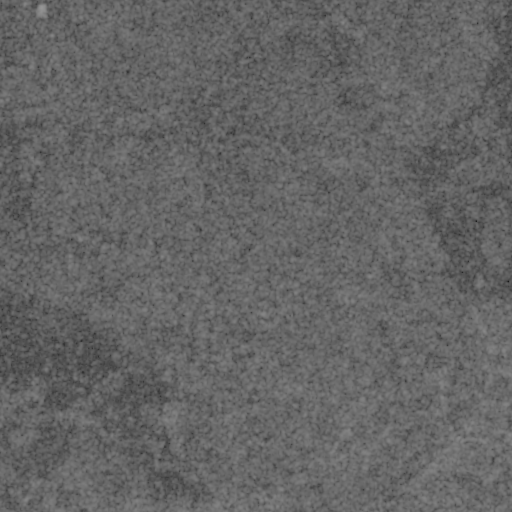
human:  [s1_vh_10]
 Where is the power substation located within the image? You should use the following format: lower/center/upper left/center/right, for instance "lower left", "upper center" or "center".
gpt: The power substation is located in the upper left of the image.
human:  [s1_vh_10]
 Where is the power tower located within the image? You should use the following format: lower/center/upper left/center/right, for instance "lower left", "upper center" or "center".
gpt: The power tower is located in the upper of the image.
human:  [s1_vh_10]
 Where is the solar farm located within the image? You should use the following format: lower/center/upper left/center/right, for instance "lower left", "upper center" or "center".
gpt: The solar farm is located in the upper left of the image.
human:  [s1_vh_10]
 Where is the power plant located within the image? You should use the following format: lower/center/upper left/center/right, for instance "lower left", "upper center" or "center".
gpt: There is no power plant in the image.

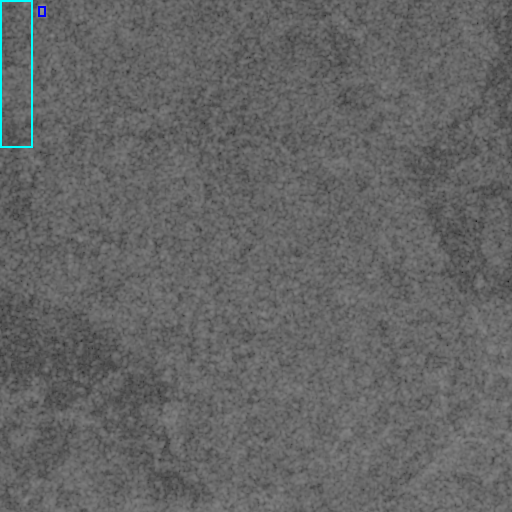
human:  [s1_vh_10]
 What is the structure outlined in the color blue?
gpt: The structure outlined in blue is a power substation.
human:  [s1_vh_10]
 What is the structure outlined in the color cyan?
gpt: The structure outlined in cyan is a solar farm.
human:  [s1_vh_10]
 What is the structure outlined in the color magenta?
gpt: There is no magenta outline.